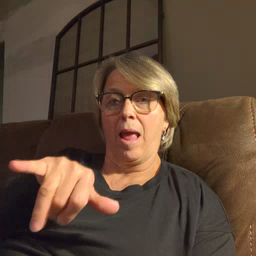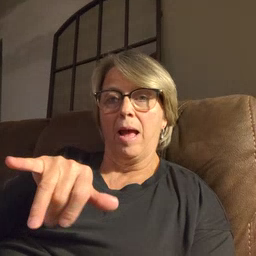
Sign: that